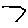
Label: hexagon